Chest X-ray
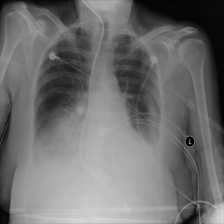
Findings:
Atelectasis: positive
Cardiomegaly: negative
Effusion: negative
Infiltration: positive
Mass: negative
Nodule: negative
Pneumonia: negative
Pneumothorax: negative
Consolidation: negative
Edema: negative
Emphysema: negative
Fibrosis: negative
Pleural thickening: negative
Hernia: negative